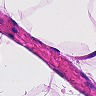
Metastatic tissue present: no